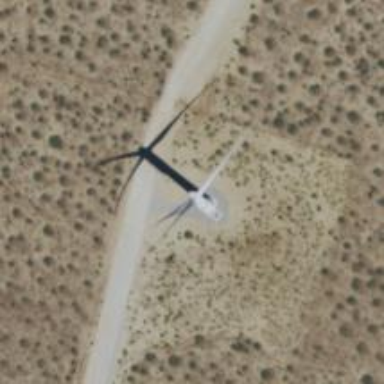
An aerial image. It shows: Wind power generator with horizontal axis wind turbine manufactured by Vestas.